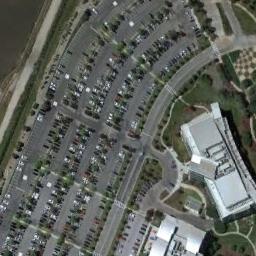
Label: parking_lot